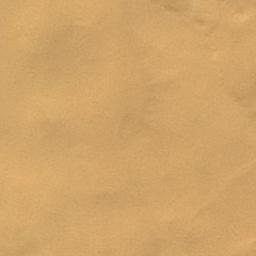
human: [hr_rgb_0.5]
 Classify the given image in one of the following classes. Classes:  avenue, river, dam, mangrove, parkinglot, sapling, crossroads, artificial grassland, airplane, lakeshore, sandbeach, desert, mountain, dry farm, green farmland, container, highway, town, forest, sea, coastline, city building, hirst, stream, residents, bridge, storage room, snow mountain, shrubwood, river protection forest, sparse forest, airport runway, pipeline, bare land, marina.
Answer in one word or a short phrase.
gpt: desert